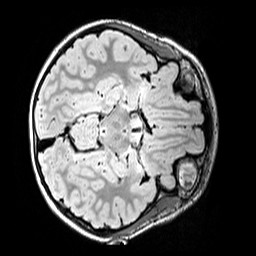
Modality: FLAIR
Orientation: axial
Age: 10
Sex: male
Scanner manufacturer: siemens
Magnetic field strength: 3 T
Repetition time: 5 s
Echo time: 0.388 s